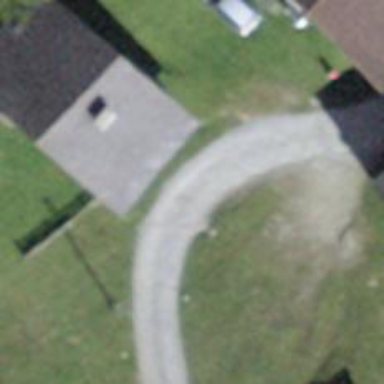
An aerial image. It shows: Unpaved road in residential area.